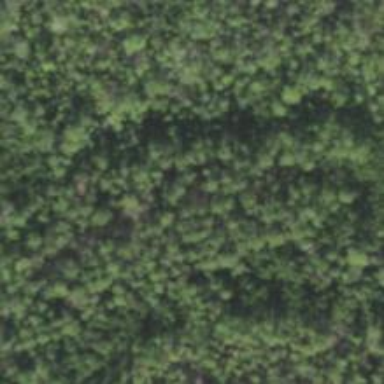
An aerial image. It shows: Forest with needle-leaved trees.